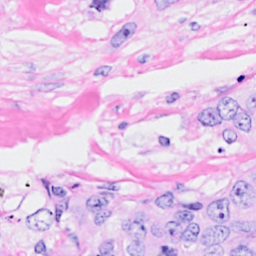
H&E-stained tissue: Breast